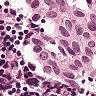
Metastatic tissue present: yes